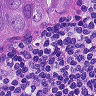
Metastatic tissue present: yes